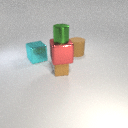
small brown rubber cube below small green metal cylinder